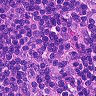
Metastatic tissue present: no